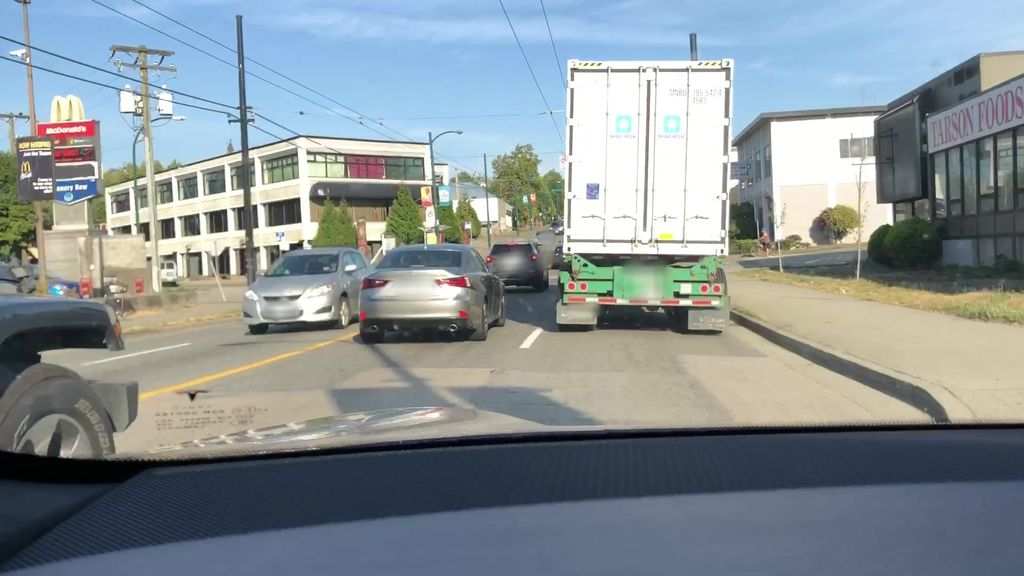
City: vancouver